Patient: sex M, age 33
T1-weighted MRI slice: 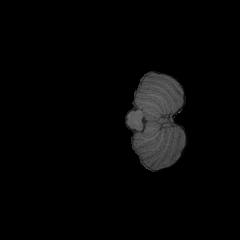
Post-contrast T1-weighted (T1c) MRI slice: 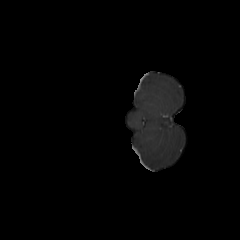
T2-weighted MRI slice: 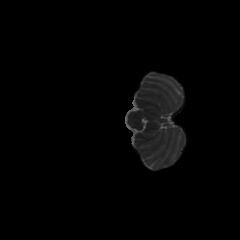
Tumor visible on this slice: no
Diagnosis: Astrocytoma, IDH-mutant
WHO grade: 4